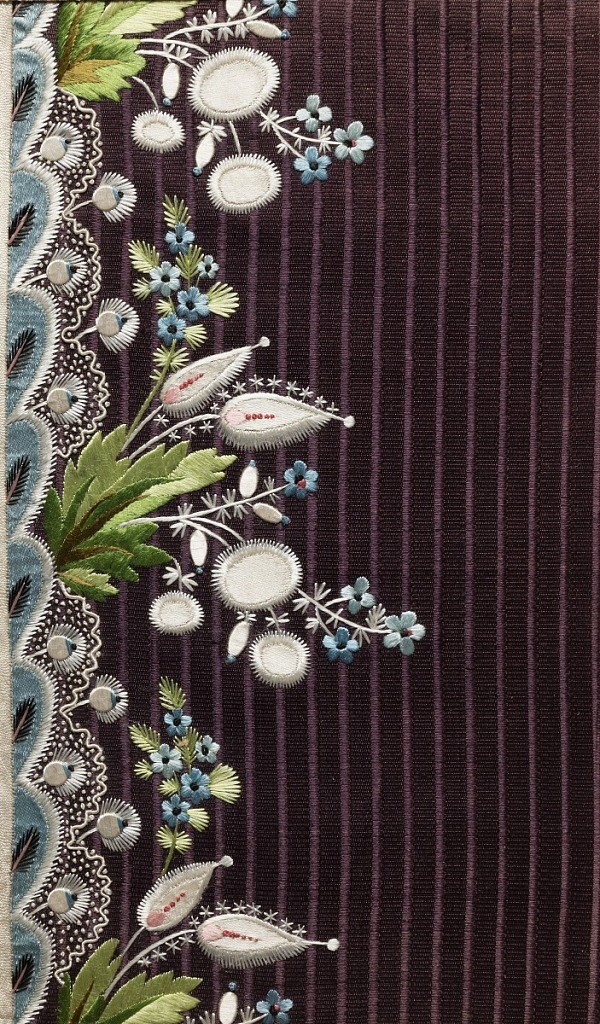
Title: Embroidery sample
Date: ca. 1790–1800
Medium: silk Technique: embroidered and appliquéd on a compound foundation
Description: Multicolored silk embroidery and appliquéd satin in a floral design on a purple striped ground.